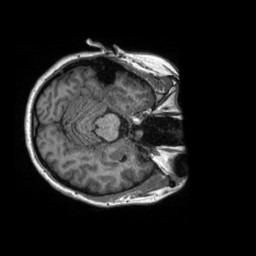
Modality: T1w
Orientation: axial
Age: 38
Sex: female
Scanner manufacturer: siemens
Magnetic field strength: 3 T
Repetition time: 2.3 s
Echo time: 0.00288 s